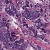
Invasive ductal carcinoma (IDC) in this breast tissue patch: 1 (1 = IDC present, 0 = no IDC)